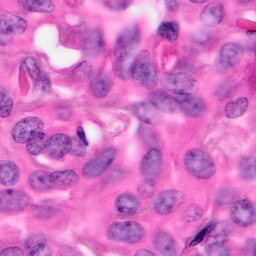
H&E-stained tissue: Pancreatic